Question: I am attempting to store an email address into a database. The column is set to varchar, 200 length, utf8-unicode-ci. Whenever I try to insert data that has an "@" in it, nothing happens. It does not return an error and it nothing else submits. It's like nothing happened. It does work when I just use letters and numbers. Is there something i'm missing? I've stored emails addresses before, but I don't recall doing anything special.
Thank you.

the code for inserting the data.
'''
$username = $_POST["user"];
$password = $_POST["pass"];
$email = $_POST["email"];
$friendCode = $_POST["friendCode"];
$rating = 0;
try{
$dbh = new PDO('mysql:host=localhost;dbname=5iv', "kmessner", "##########6");
$dbh->query('INSERT INTO users (username,password,email,friendcode,rating) VALUE ('.$username.','.$password.','.$email.','.$friendCode.','.$rating.')');
$dbh = null;
}
catch (PDOException $e){
print "Error!: " . $e->getMessage() . "<br/>";
die();
}
'''
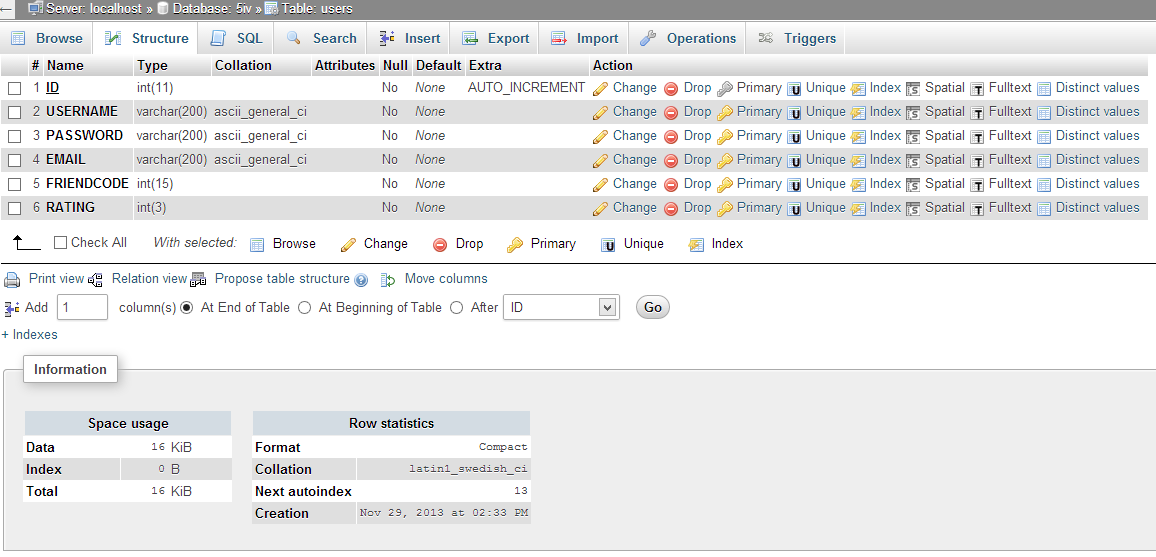
Answer: The code supplied doesn't work at all for me - @ or no @, and was silently failing. Echoing out the query and putting it into PhpMyAdmin threw up an error (turned out the query was malformed, and data being inserted was not quoted at all).
I've tried this on a MAMP installation running PHP 5.4.
Changing this:
'''
$dbh->query("INSERT INTO users (username,password,email,friendcode,rating)
VALUE ('.$username.','.$password.','.$email.','.$friendCode.','.$rating.'));
'''
To this (note the double quotes, and removing '.' works:
'''
$dbh->query("INSERT INTO users (username,password,email,friendcode,rating)
VALUES ('$username','$password','$email','$friendCode','$rating')");
'''
Better still, don't concatenate raw post data into the query - try this instead:
'''
$stmt = $dbh->prepare("INSERT INTO users (username,password,email,friendcode,rating)
VALUES (?,?,?,?,?)");
$stmt->execute(array($username, $password, $email, $friendCode, $rating));
'''
One other thing - your columns (as shown by your screenshot) are ascii_general_ci, not utf8
Hope this helps.